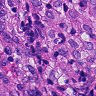
Metastatic tissue present: yes